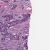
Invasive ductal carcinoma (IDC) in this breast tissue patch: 1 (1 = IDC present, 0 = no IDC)